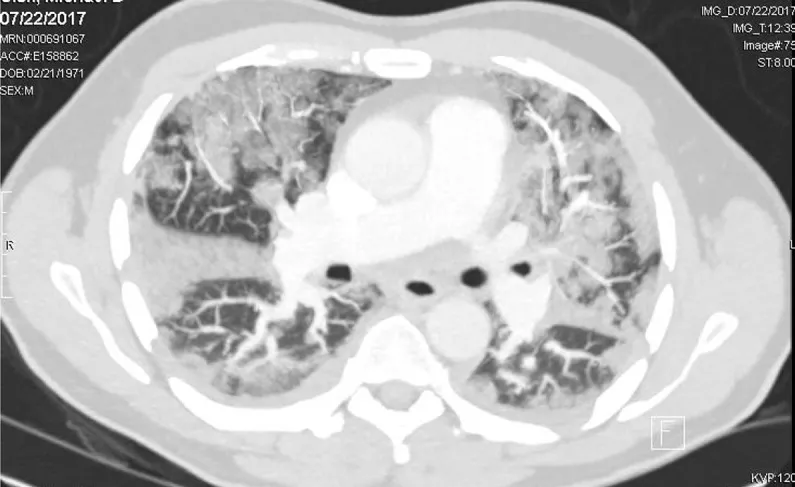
CT Chest shows multifocal patchy airspace opacities and small pleural effusions.
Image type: radiology (ct)